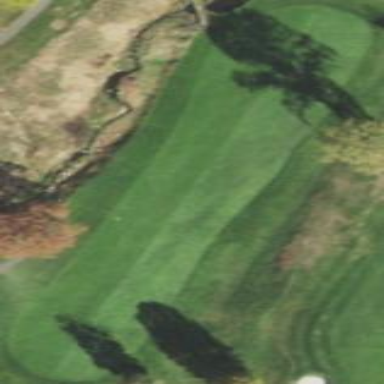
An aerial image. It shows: Grassy area designated as golf fairway.